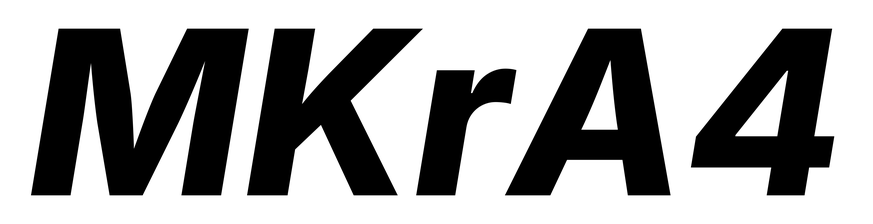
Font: Inter-Italic_ExtraBold_Italic